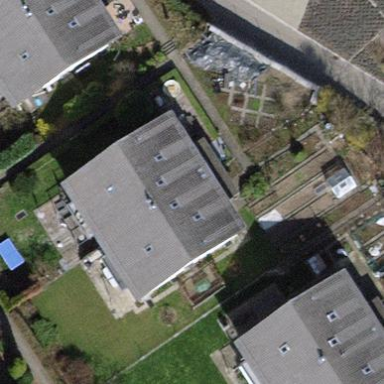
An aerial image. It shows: Terrace building.